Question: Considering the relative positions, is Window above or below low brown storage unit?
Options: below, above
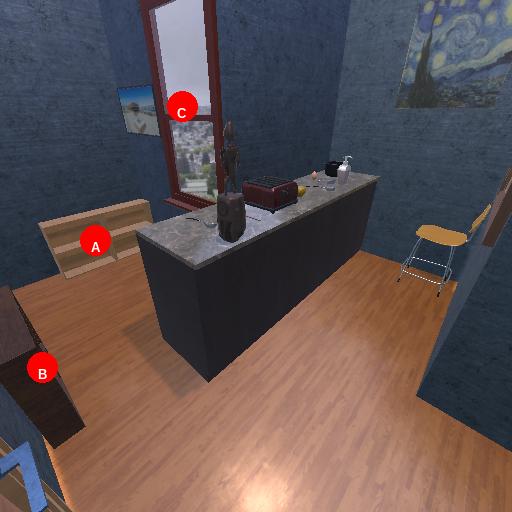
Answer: below